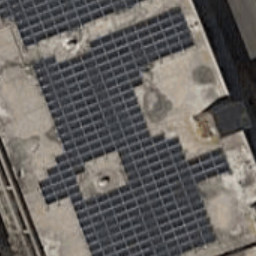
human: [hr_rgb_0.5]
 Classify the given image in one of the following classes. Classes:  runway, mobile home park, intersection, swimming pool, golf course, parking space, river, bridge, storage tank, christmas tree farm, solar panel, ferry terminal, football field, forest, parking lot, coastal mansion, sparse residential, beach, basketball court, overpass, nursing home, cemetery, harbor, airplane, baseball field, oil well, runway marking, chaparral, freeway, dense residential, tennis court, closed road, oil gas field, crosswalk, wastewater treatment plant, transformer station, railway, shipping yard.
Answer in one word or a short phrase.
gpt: solar panel